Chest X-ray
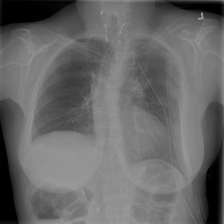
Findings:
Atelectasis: negative
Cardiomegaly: negative
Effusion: negative
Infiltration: negative
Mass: negative
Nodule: negative
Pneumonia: negative
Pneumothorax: positive
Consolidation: negative
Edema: negative
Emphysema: negative
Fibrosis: negative
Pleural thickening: negative
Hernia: negative